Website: lowes
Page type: billing-address
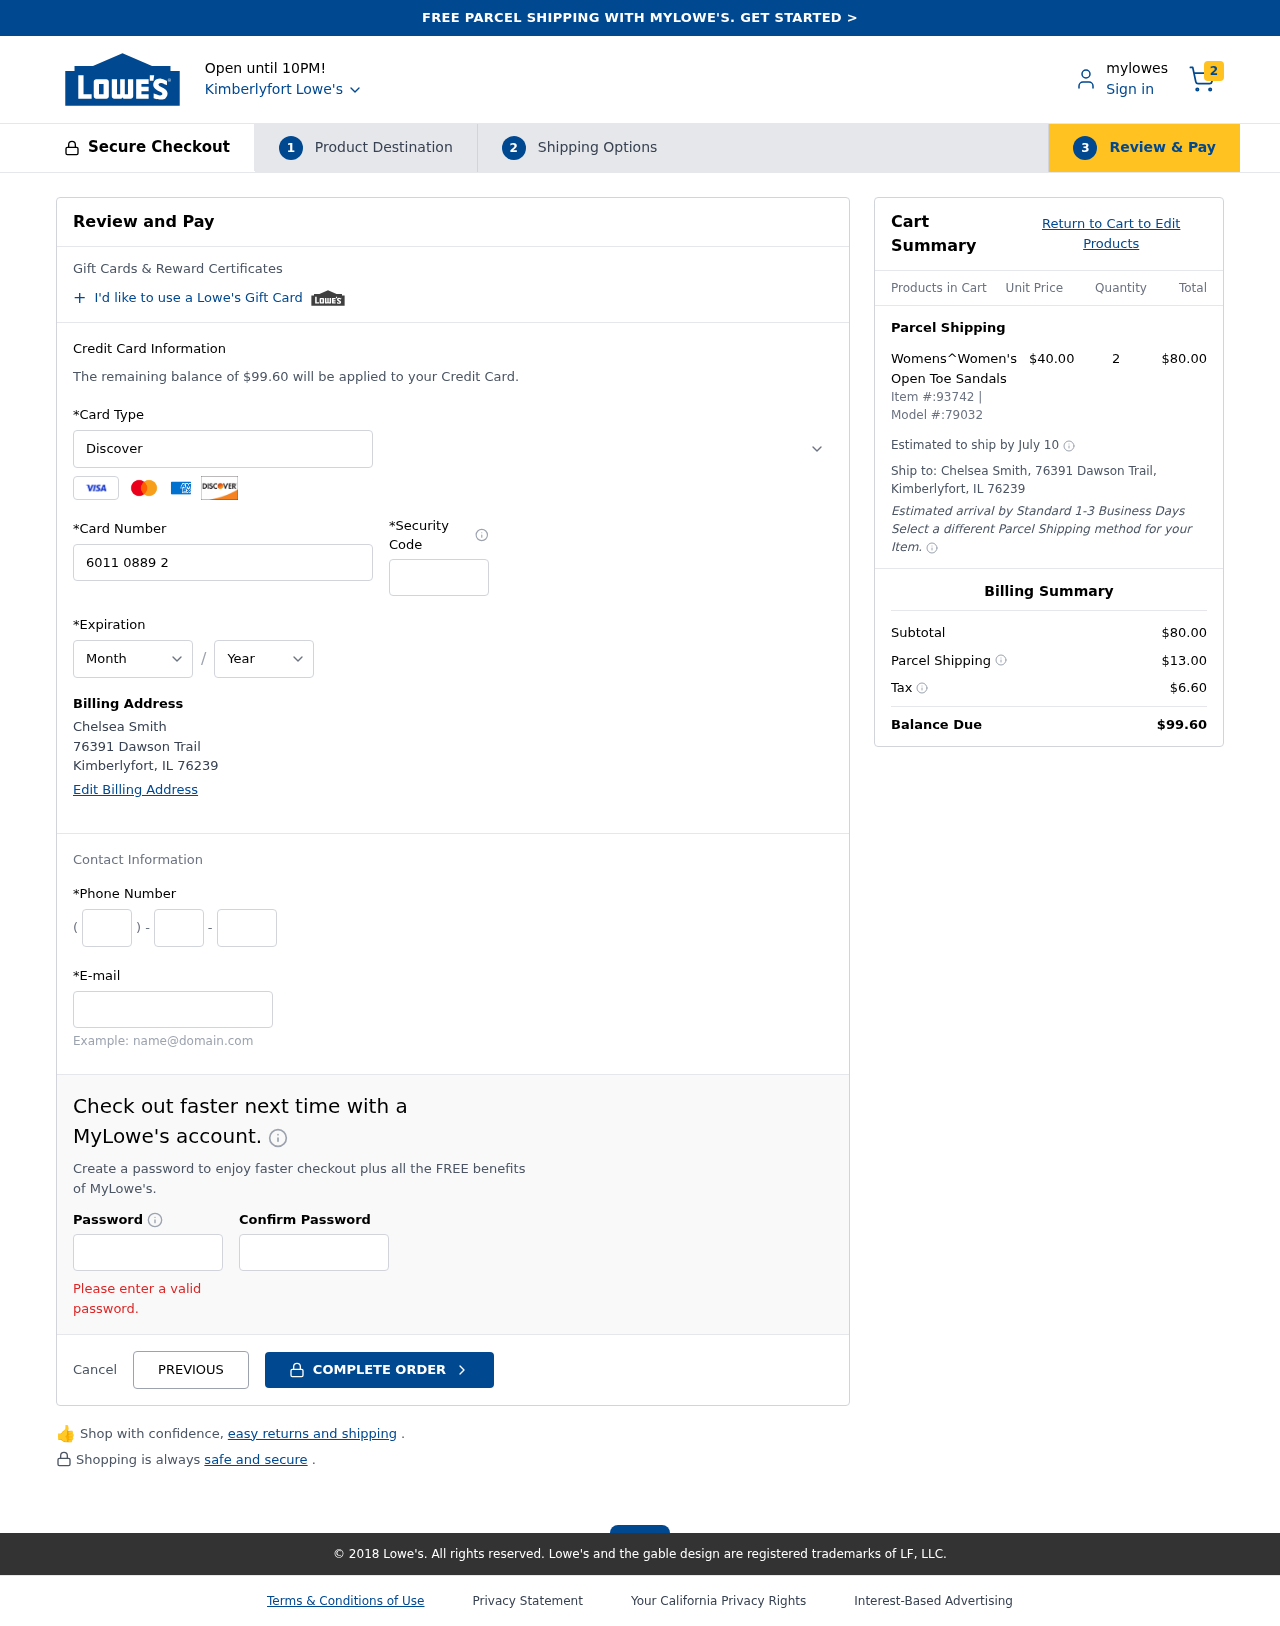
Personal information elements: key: PII_CARD_CVV
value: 485
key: PII_CARD_EXPIRY_MONTH
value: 12
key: PII_CARD_EXPIRY_YEAR
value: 28
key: PII_CARD_NUMBER
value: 6011 0889 2171 0876
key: PII_CARD_TYPE
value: Discover
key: PII_CITY
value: Kimberlyfort
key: PII_CITY_STATE_ZIP
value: Kimberlyfort, IL 76239
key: PII_EMAIL
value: csmith@gmail.com
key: PII_FULLNAME
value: Chelsea Smith
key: PII_PHONE_AREA
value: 904
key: PII_PHONE_PREFIX
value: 923
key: PII_PHONE_SUFFIX
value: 8768
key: PII_STREET
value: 76391 Dawson Trail
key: PII_FULLNAME2
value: Chelsea Smith
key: PII_STATE_ABBR
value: IL
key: PII_POSTCODE
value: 76239
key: PII_POSTCODE_FULL
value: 76239
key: PII_CITY_STATE
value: Kimberlyfort, IL
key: PII_POSTCODE_NUMERIC
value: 76239
Product elements: key: PRODUCT1_NAME
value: Womens^Women's Open Toe Sandals
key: PRODUCT1_PRICE
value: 40
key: PRODUCT1_QUANTITY
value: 2
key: PRODUCT_ITEM_NUMBER
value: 93742
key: PRODUCT_MODEL_NUMBER
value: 79032
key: PRODUCT1_LINE_TOTAL
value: $80.00
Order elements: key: ORDER_NUM_ITEMS
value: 2
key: ORDER_TOTAL
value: $99.60
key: ORDER_SHIPPING_DATE
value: July 10
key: ORDER_SUBTOTAL
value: $80.00
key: ORDER_SHIPPING_COST
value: $13.00
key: ORDER_TAX
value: $6.60